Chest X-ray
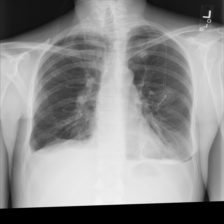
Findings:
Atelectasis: negative
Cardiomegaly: negative
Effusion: positive
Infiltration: positive
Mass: negative
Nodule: negative
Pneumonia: negative
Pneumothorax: negative
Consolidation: negative
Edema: negative
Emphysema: negative
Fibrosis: negative
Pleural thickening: negative
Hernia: negative